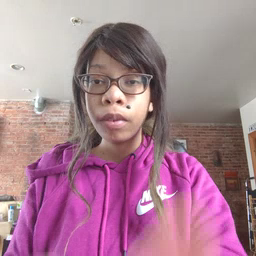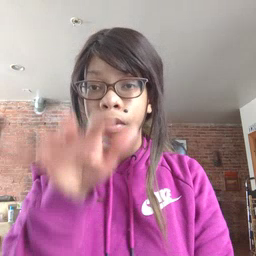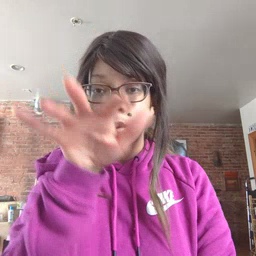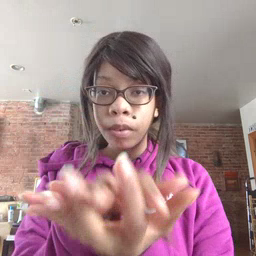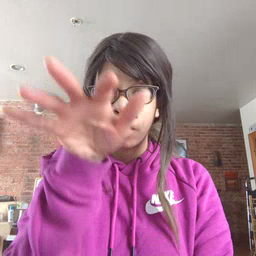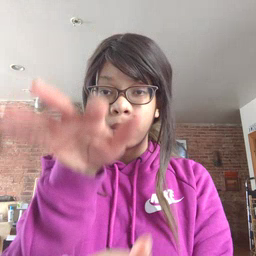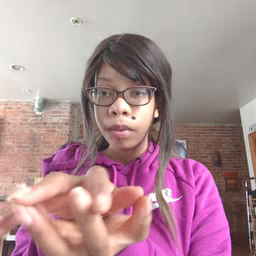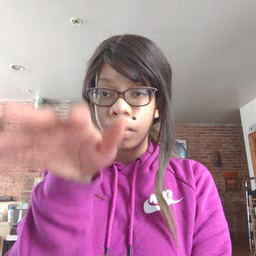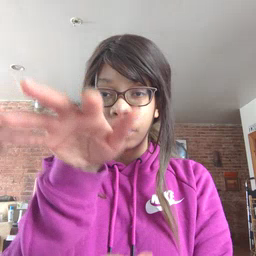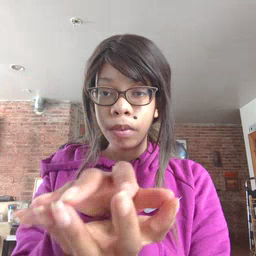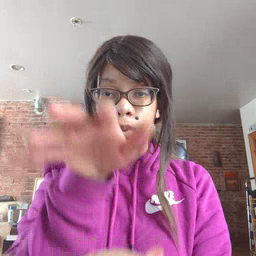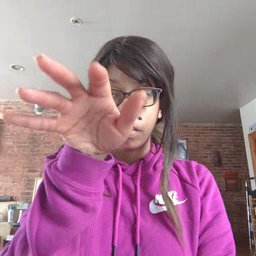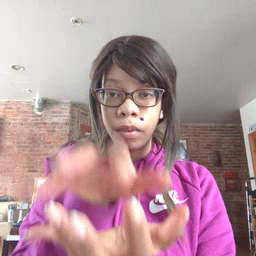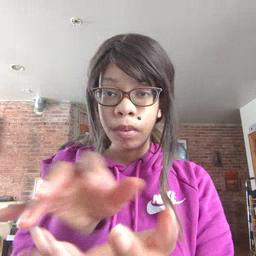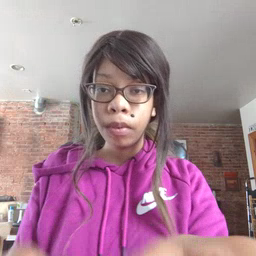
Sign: alligator